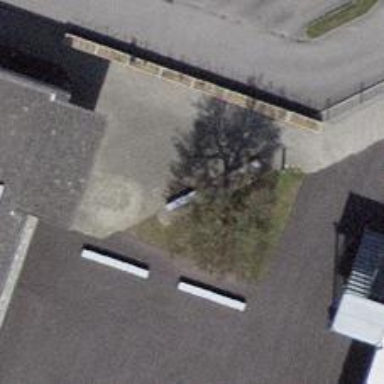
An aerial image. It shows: Red bench.